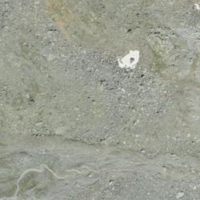
EUNIS habitat code: 48
Species observed at this site:
Geum reptans
Oxyria digyna